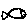
Label: fish